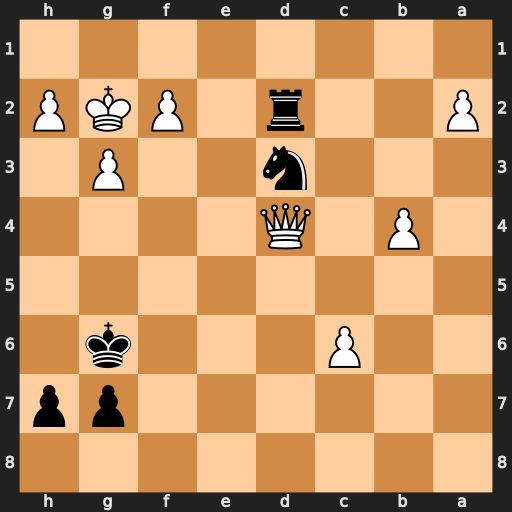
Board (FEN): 8/6pp/2P3k1/8/1P1Q4/3n2P1/P2r1PKP/8
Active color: b
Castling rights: -
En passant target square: -
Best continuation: Ne1+ Kf1 Rxd4 b5 Rc4